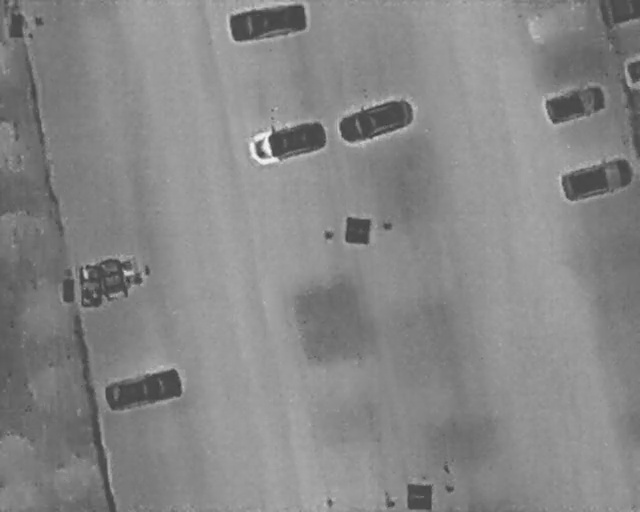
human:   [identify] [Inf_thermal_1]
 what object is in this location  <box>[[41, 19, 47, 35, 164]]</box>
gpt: <ref>1 large car at the top</ref>

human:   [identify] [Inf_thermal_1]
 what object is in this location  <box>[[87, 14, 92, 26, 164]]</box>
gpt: <ref>1 medium car at the top right</ref>

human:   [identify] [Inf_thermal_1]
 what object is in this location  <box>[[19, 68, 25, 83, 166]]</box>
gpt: <ref>1 medium car at the bottom left</ref>